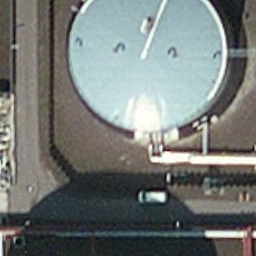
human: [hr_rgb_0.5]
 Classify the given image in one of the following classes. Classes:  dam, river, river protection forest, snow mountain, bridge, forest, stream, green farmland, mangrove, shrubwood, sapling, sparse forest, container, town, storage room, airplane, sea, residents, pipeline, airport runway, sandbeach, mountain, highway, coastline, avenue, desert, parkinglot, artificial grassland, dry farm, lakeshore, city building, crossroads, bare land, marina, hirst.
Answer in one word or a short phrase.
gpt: storage room